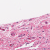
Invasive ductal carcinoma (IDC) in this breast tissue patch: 0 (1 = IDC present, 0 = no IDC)